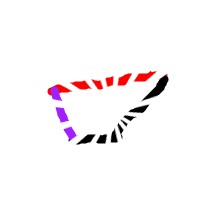
Shape: trapezoid